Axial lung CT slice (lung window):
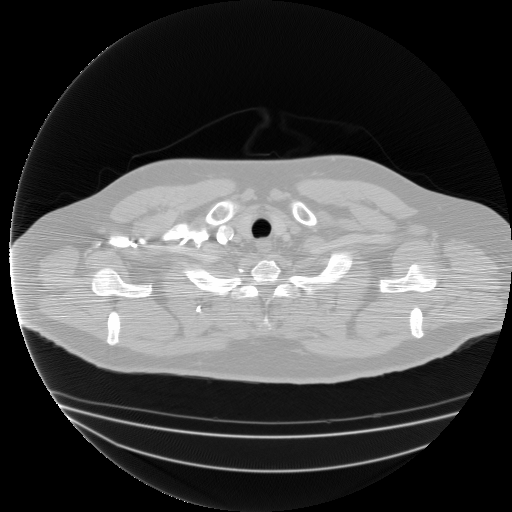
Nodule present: no